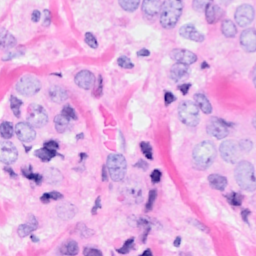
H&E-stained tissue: Breast